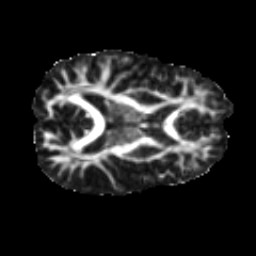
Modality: FA
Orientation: axial
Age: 20
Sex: male
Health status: ill
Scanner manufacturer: ge
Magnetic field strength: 3 T
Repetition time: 6.776 s
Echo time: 0.0794 s